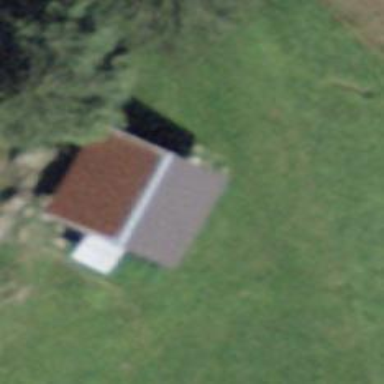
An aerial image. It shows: Barn.